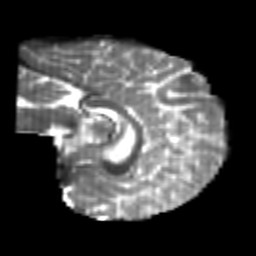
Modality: T2w
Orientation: sagittal
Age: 21
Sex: female
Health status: healthy
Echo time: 0.074 s